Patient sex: F
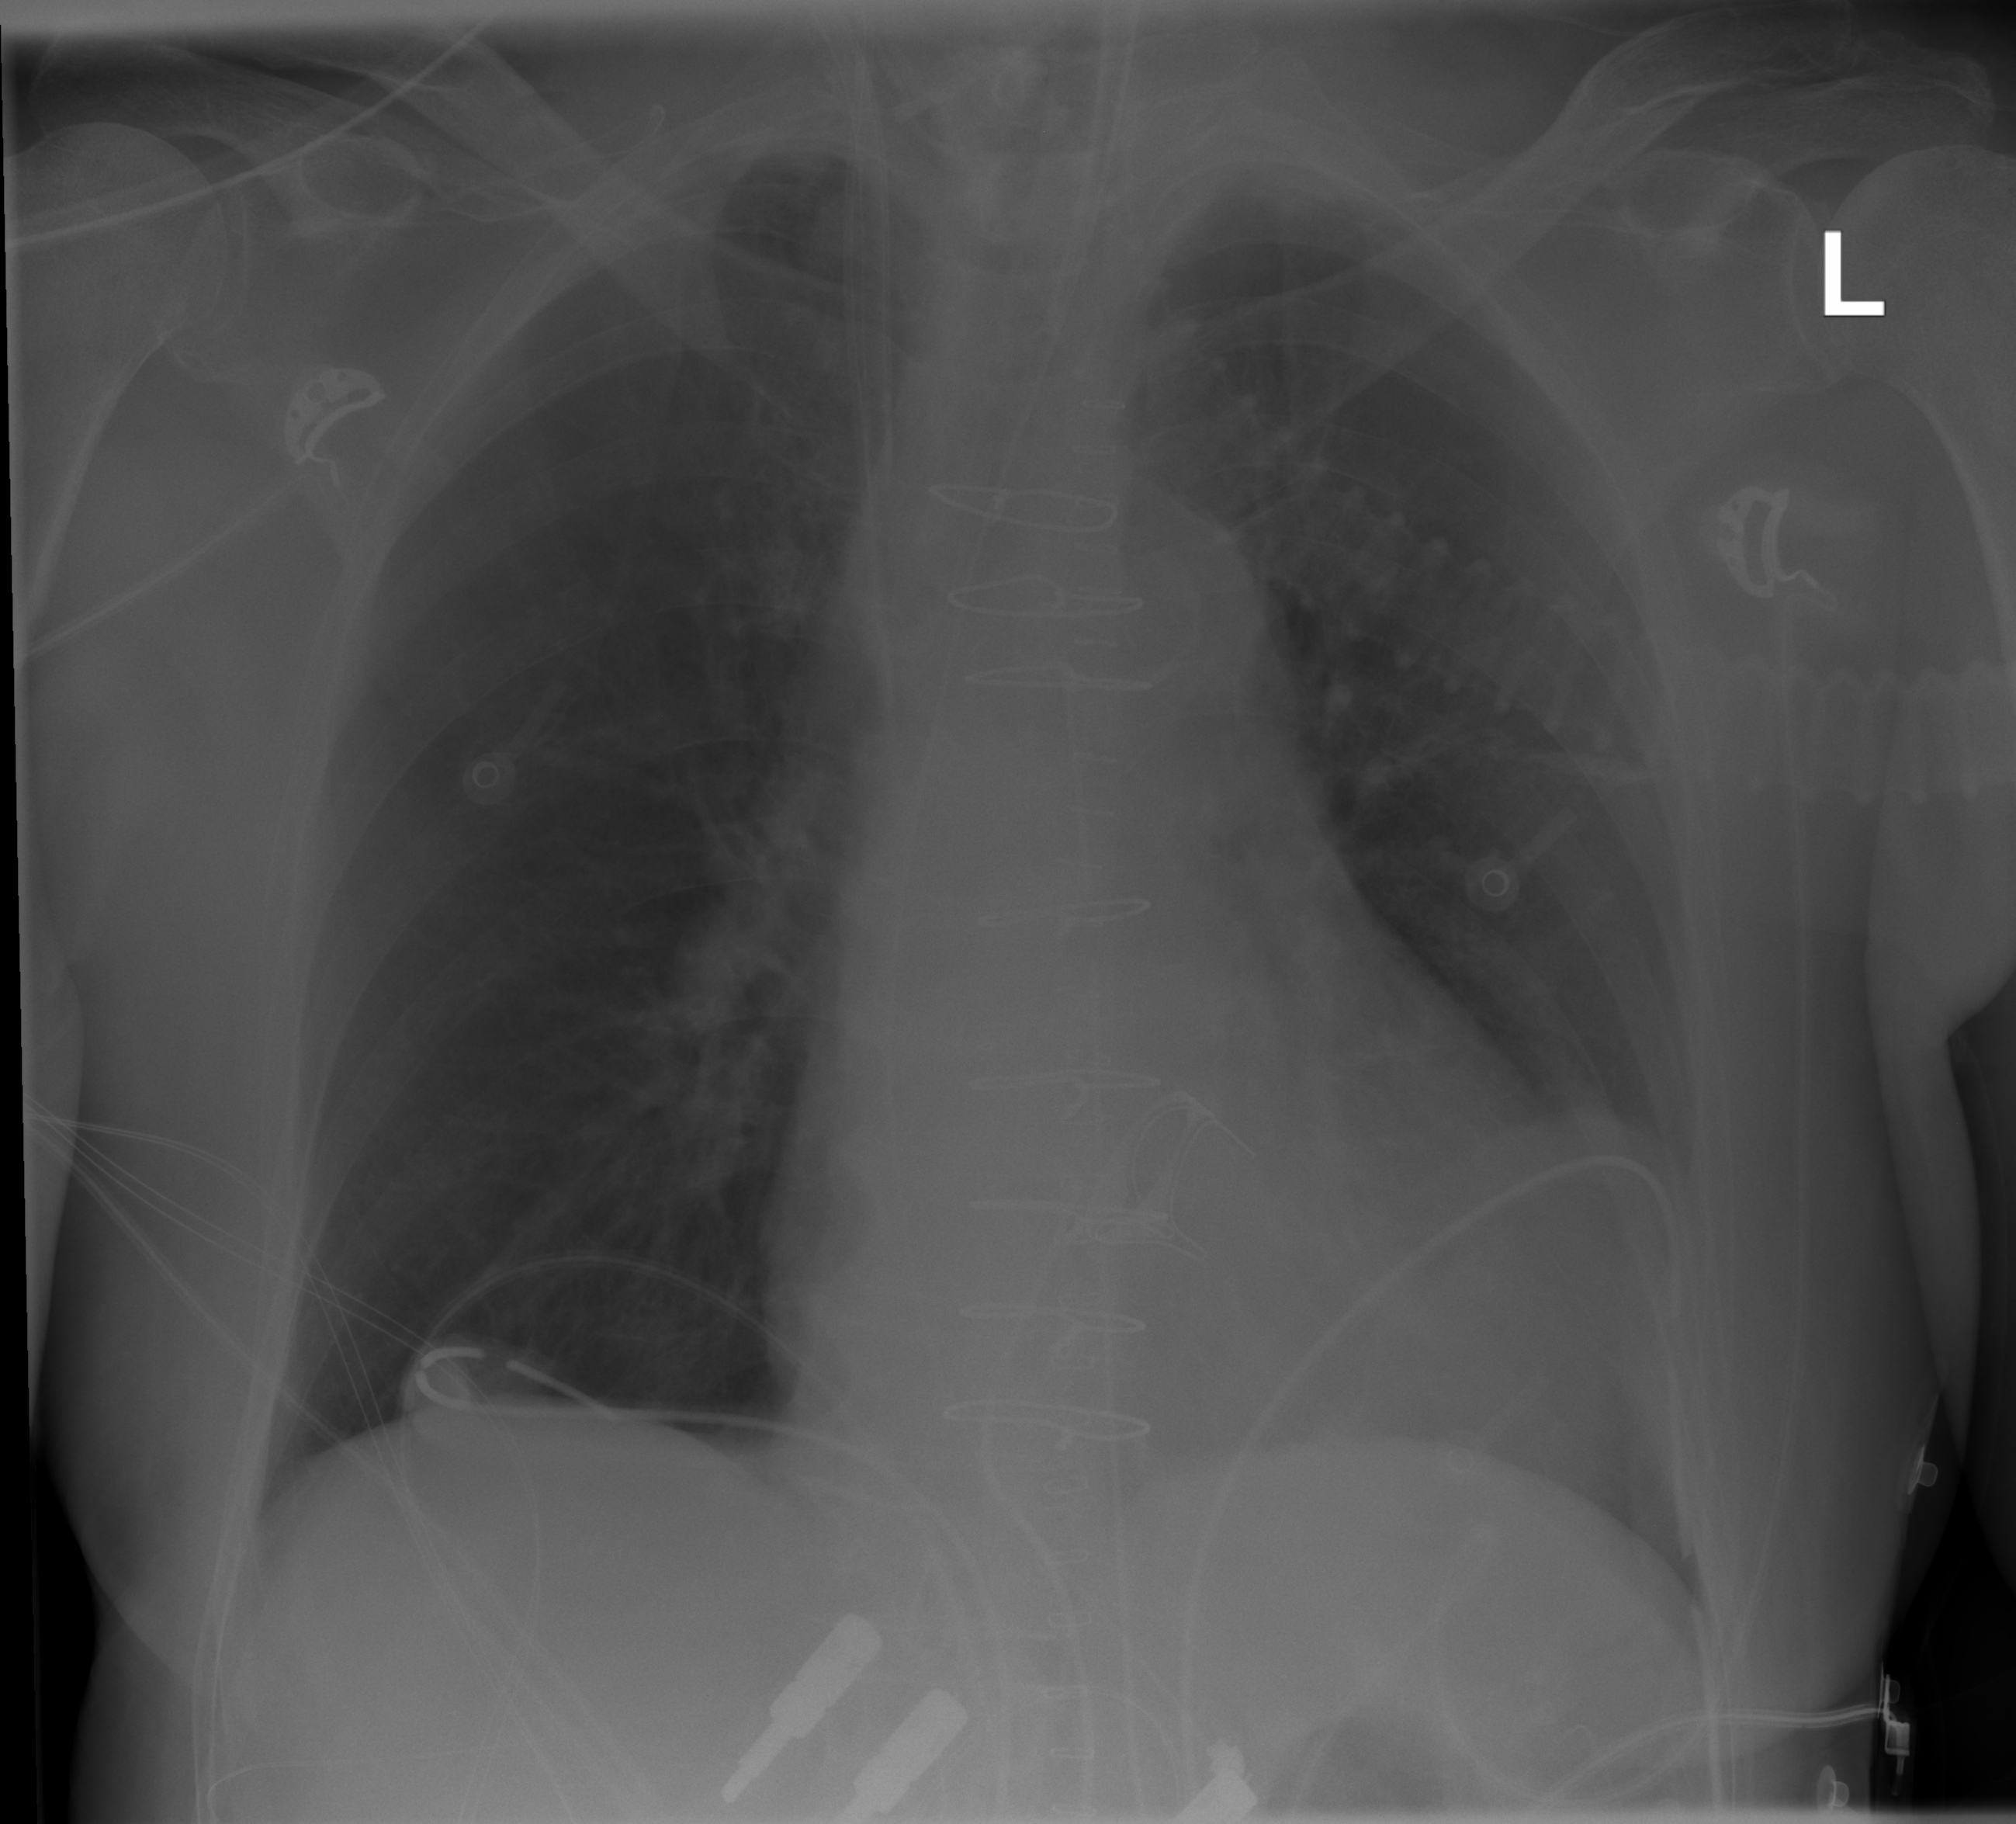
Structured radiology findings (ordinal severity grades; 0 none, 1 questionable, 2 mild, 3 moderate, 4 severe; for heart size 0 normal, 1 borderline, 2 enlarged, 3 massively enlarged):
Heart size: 2
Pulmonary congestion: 0
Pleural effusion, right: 0
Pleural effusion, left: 0
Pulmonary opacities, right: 0
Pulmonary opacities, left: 0
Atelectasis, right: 1
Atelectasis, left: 1